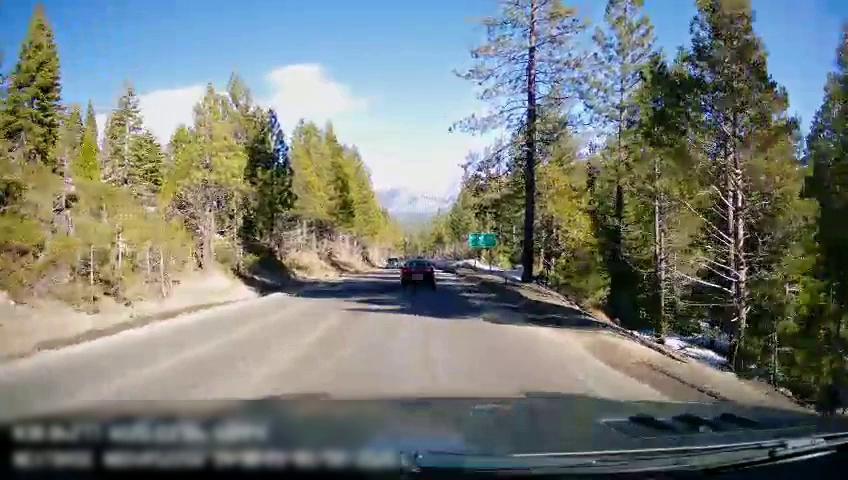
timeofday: Day
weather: Sunny
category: Drivable Space
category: Vehicles | Car
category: Vehicles | Car
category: Lanes | Opposite Lane
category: Traffic | Signs